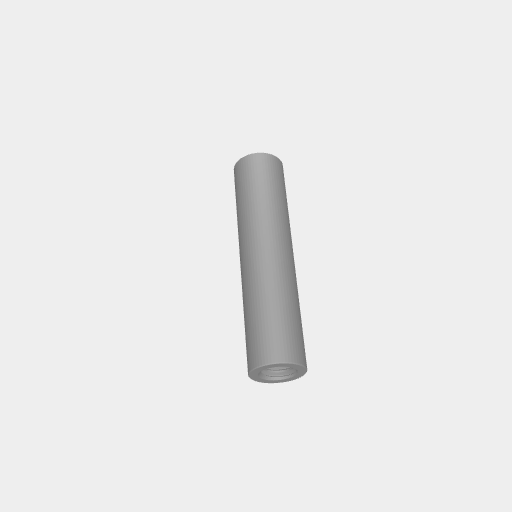
Part: Standoff6OD26